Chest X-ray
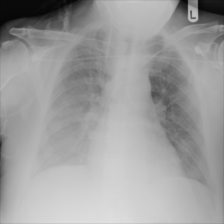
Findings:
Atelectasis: negative
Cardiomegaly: negative
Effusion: negative
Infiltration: negative
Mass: positive
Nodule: negative
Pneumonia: negative
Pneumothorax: negative
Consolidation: negative
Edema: negative
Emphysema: negative
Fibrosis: negative
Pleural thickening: negative
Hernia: negative